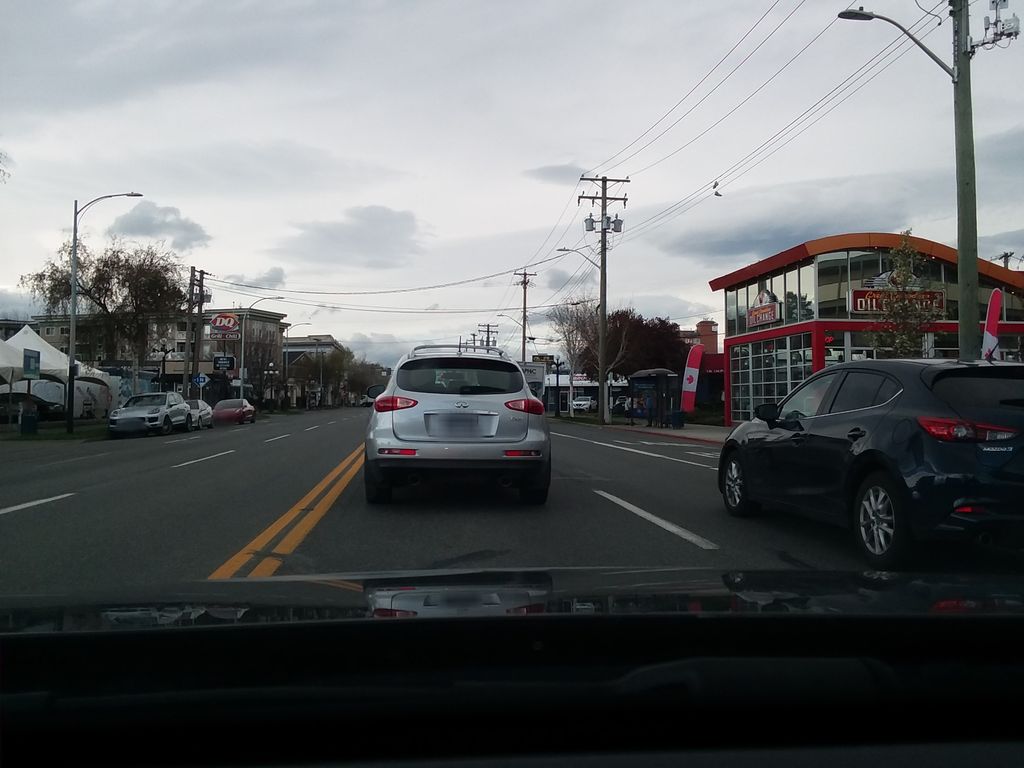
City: victoria